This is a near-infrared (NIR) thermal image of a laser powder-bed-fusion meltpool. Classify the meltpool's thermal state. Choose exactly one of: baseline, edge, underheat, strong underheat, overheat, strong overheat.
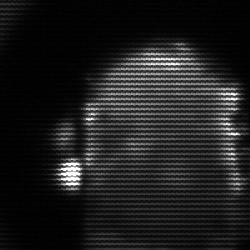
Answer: baseline